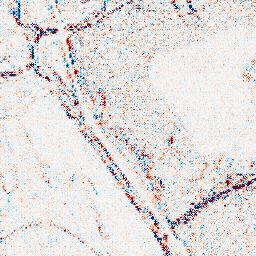
Category: wavelet
Decomposition family: wavelet_dwt
Decomposition parameters: wavelet: db2
level: 1
Upsampling method: edge_directed
Upsampling parameters: scale: 4
Upsampling scale: 4